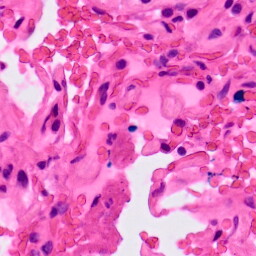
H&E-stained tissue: Lung